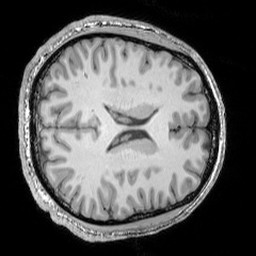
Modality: T1w
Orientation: axial
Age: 24
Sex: female
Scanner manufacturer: siemens
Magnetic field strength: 3 T
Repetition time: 1.9 s
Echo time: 0.00444 s